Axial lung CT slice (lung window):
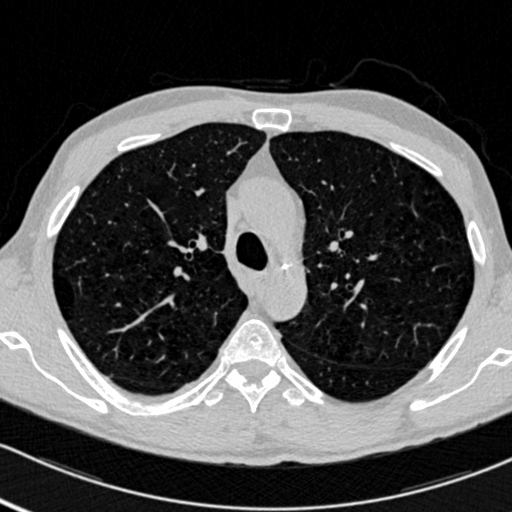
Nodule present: no